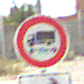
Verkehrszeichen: TatsaechlicheLaenge
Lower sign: RichtungsangabeDurchPfeile5
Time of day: Midday
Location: Outdoor (Suburban)
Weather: PartlyCloudy
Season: Summer
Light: Natural